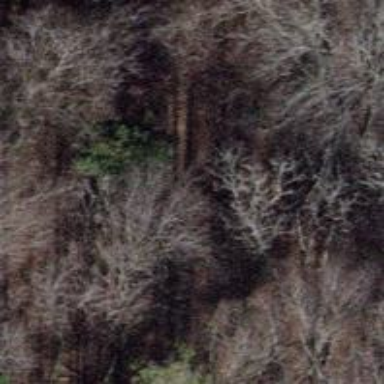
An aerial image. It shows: Unpaved path.